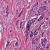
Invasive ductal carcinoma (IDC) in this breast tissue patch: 1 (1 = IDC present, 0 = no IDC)